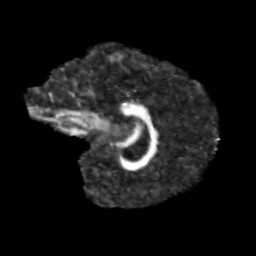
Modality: FA
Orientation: sagittal
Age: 13
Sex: male
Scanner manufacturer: siemens
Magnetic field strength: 3 T
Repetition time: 3.8 s
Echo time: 0.07 s